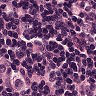
Metastatic tissue present: yes